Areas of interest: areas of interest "Luzhi Flowers and Birds"
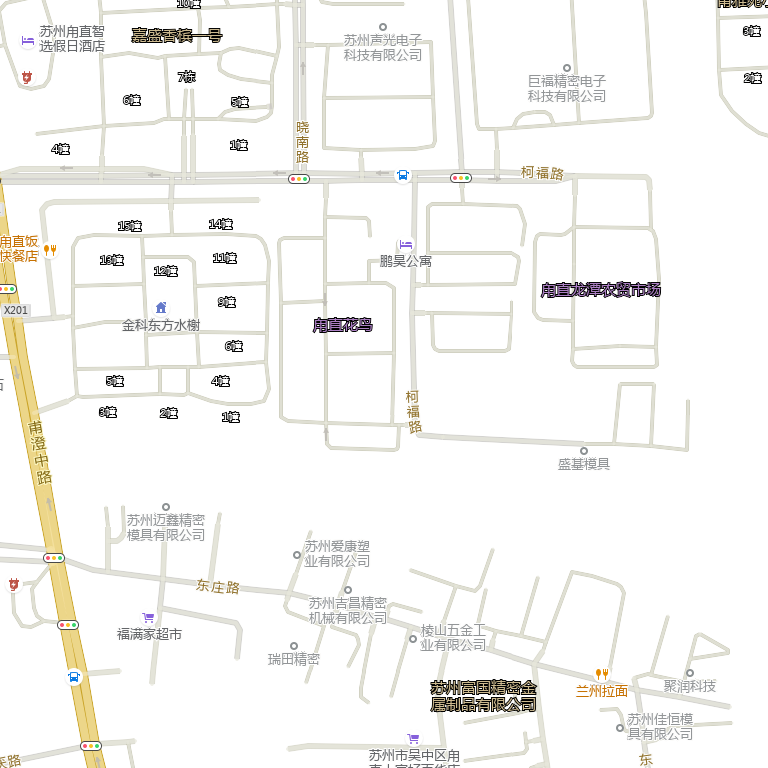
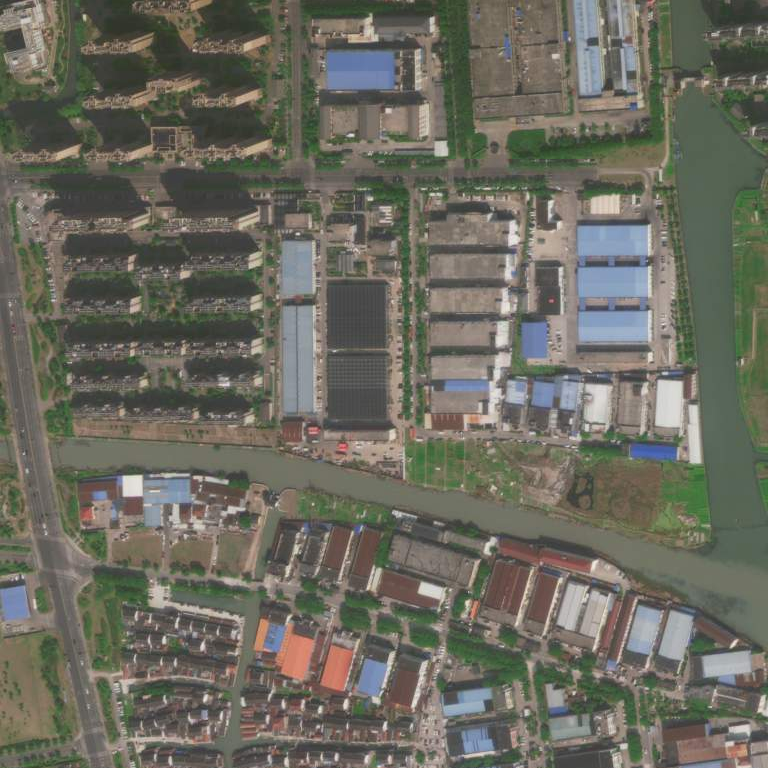